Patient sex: M
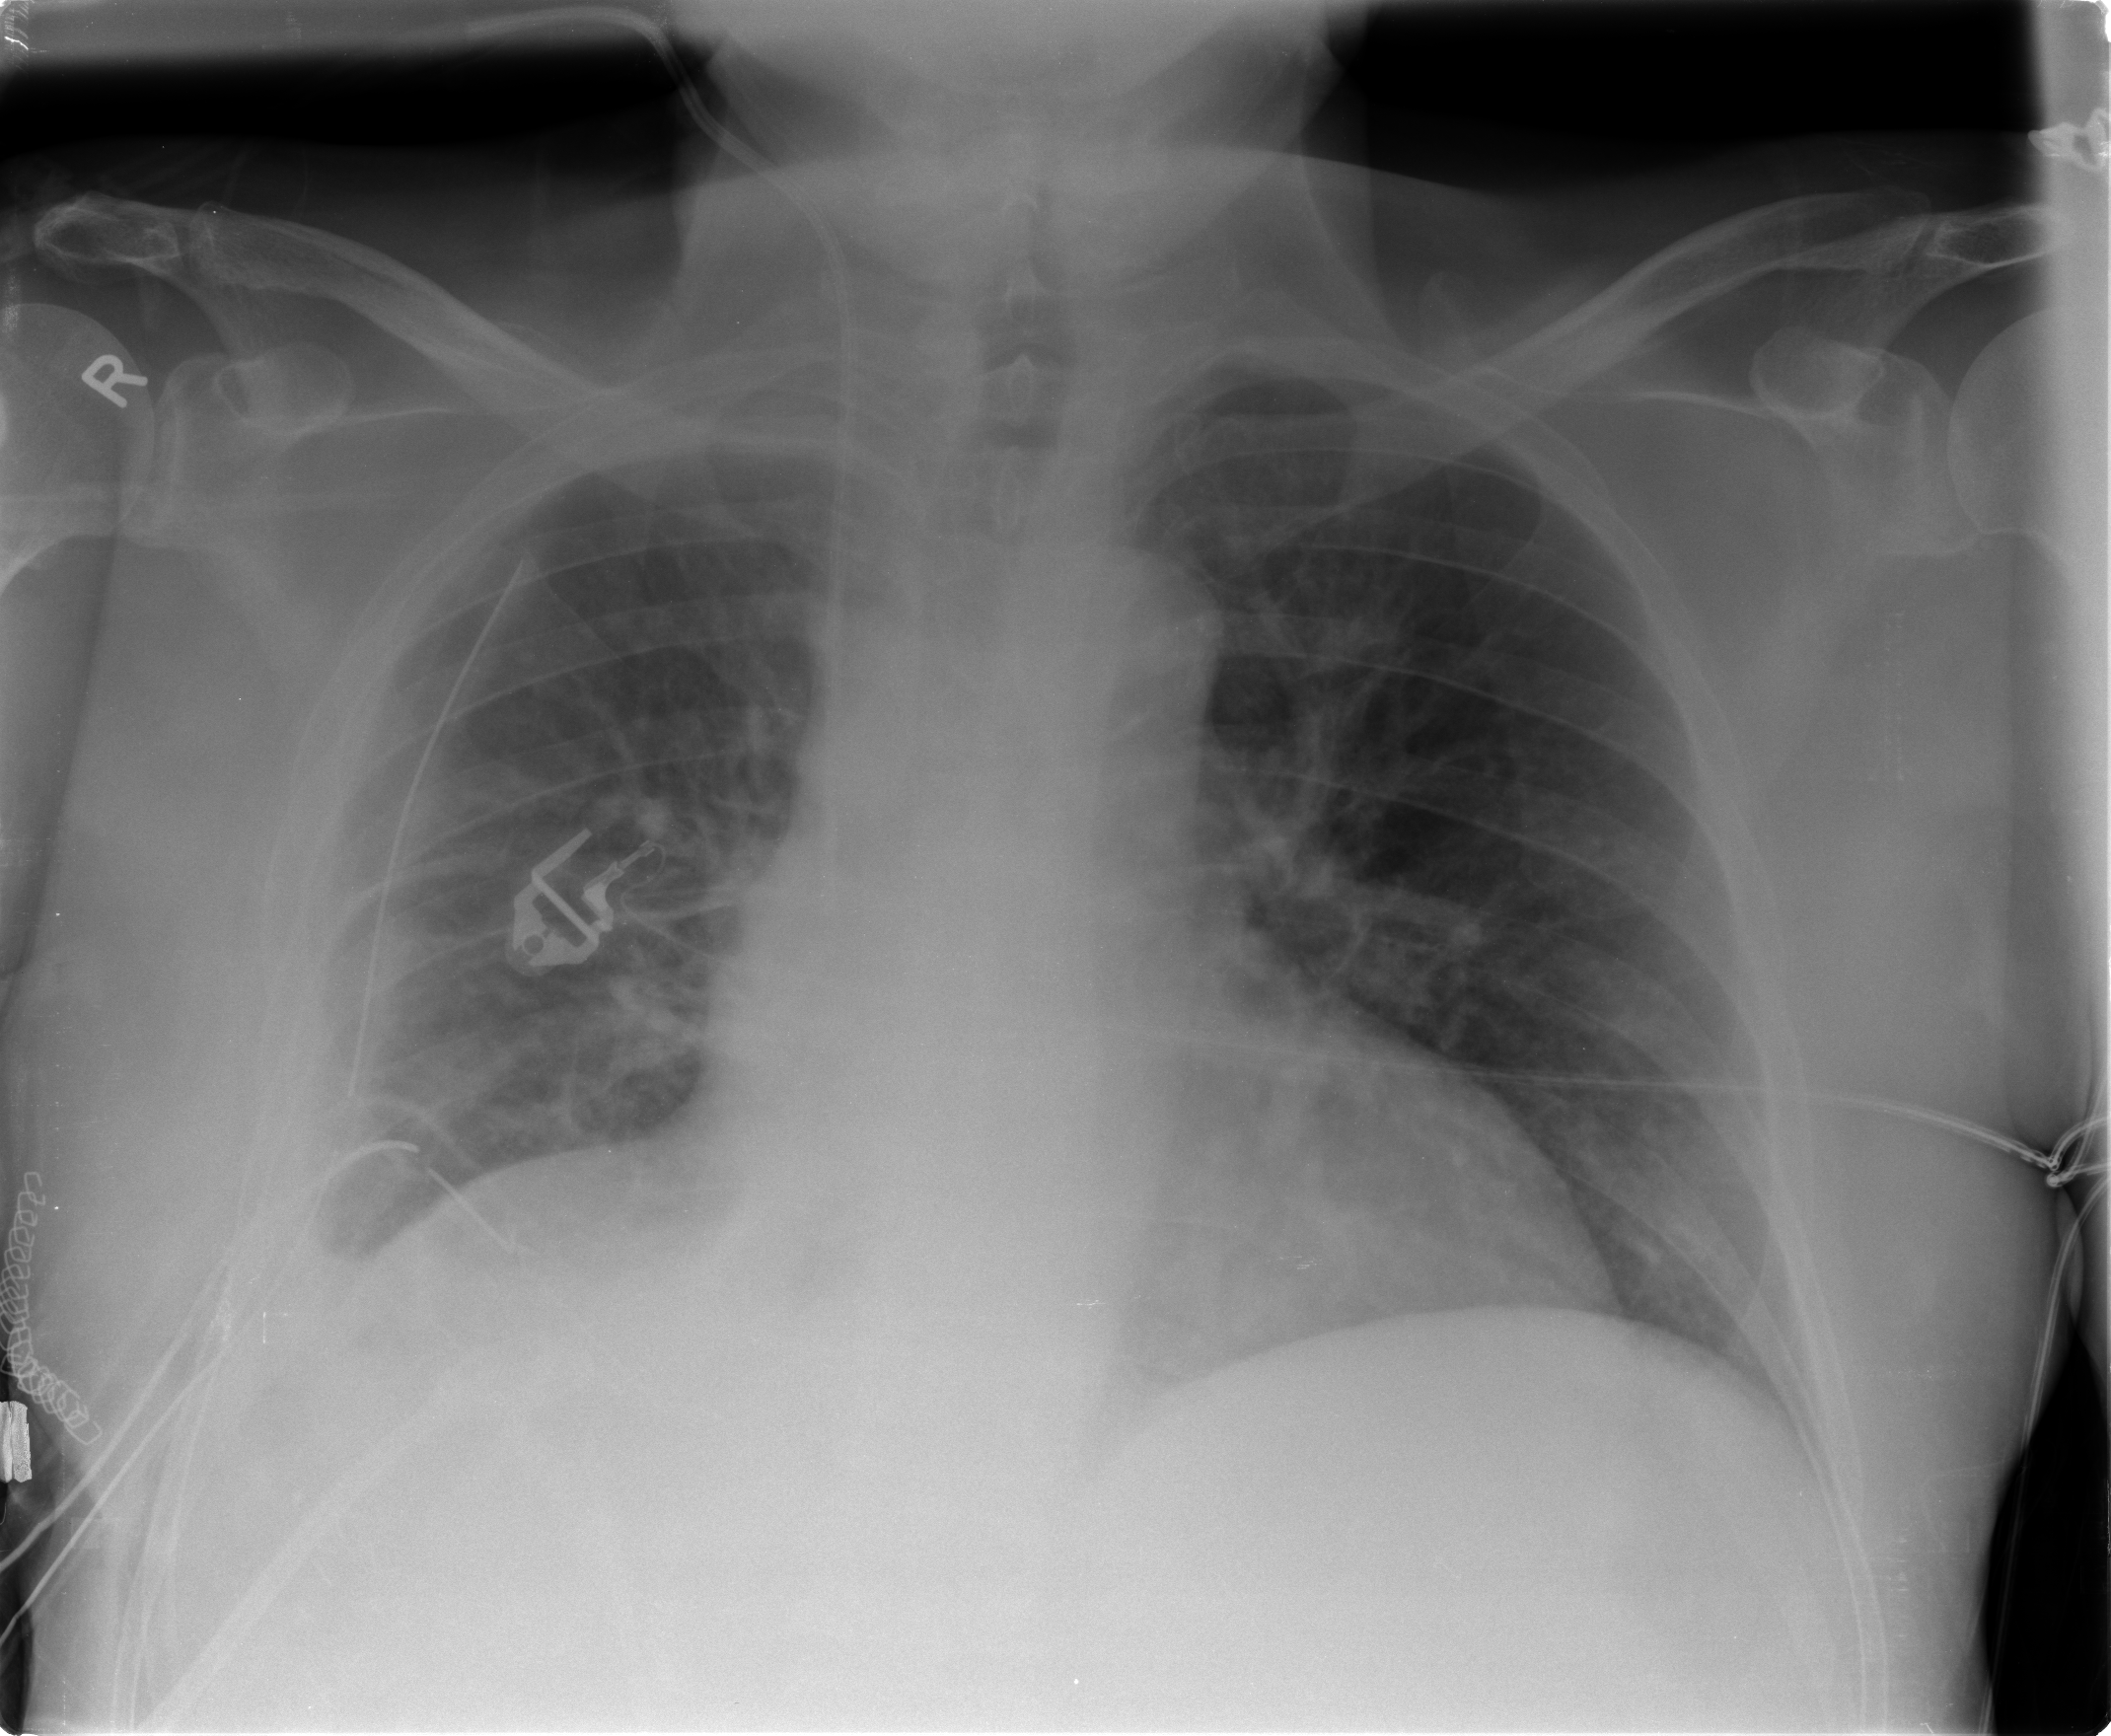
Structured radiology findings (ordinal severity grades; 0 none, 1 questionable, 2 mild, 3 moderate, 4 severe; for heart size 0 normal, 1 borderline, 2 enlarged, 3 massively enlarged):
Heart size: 2
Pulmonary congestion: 2
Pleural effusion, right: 2
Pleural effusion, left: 0
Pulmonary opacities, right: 1
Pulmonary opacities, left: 0
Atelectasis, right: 2
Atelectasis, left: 2